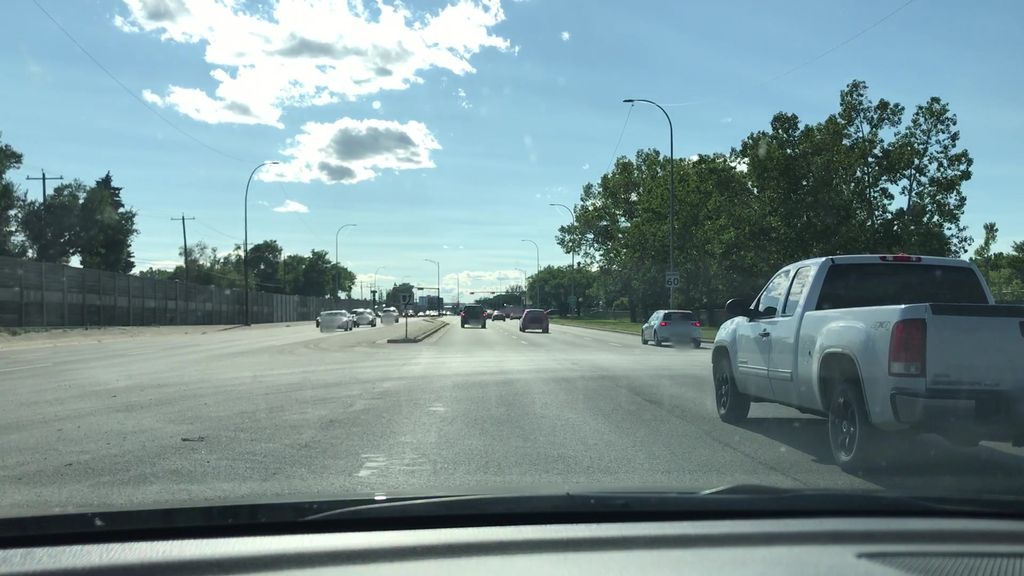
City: calgary